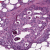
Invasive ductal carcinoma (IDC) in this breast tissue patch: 0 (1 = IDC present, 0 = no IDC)